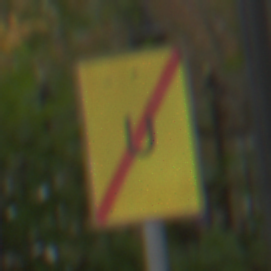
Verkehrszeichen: EndeUmleitung
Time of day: MorningAfternoon
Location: Outdoor (Urban)
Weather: Overcast
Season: NotSpecified
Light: Natural